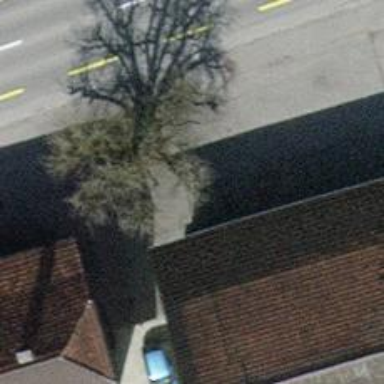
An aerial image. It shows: Single tag "natural: tree."